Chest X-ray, PA view. Patient: 56 years old, sex M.
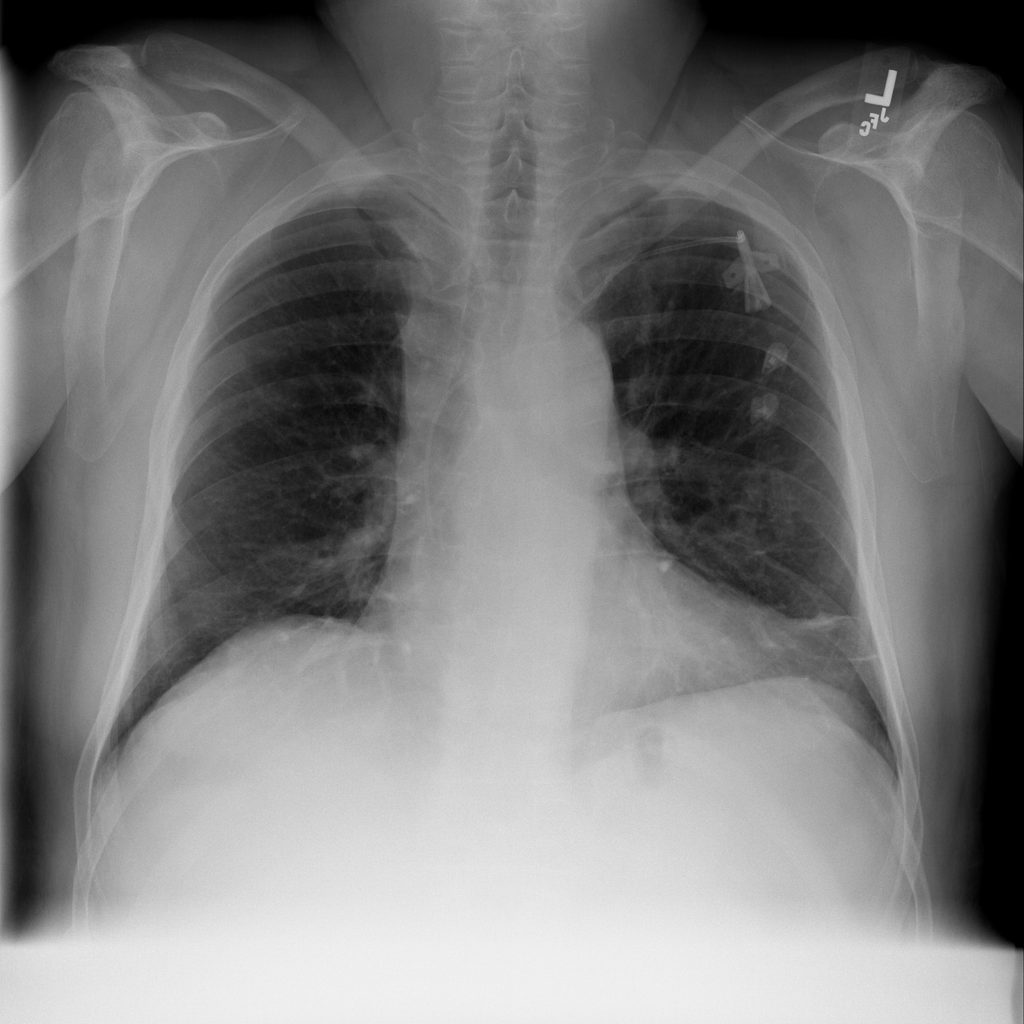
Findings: Atelectasis